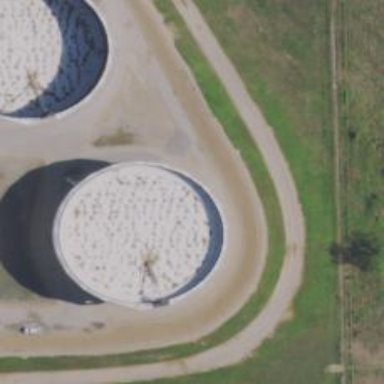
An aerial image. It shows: Storage tank that is man-made.